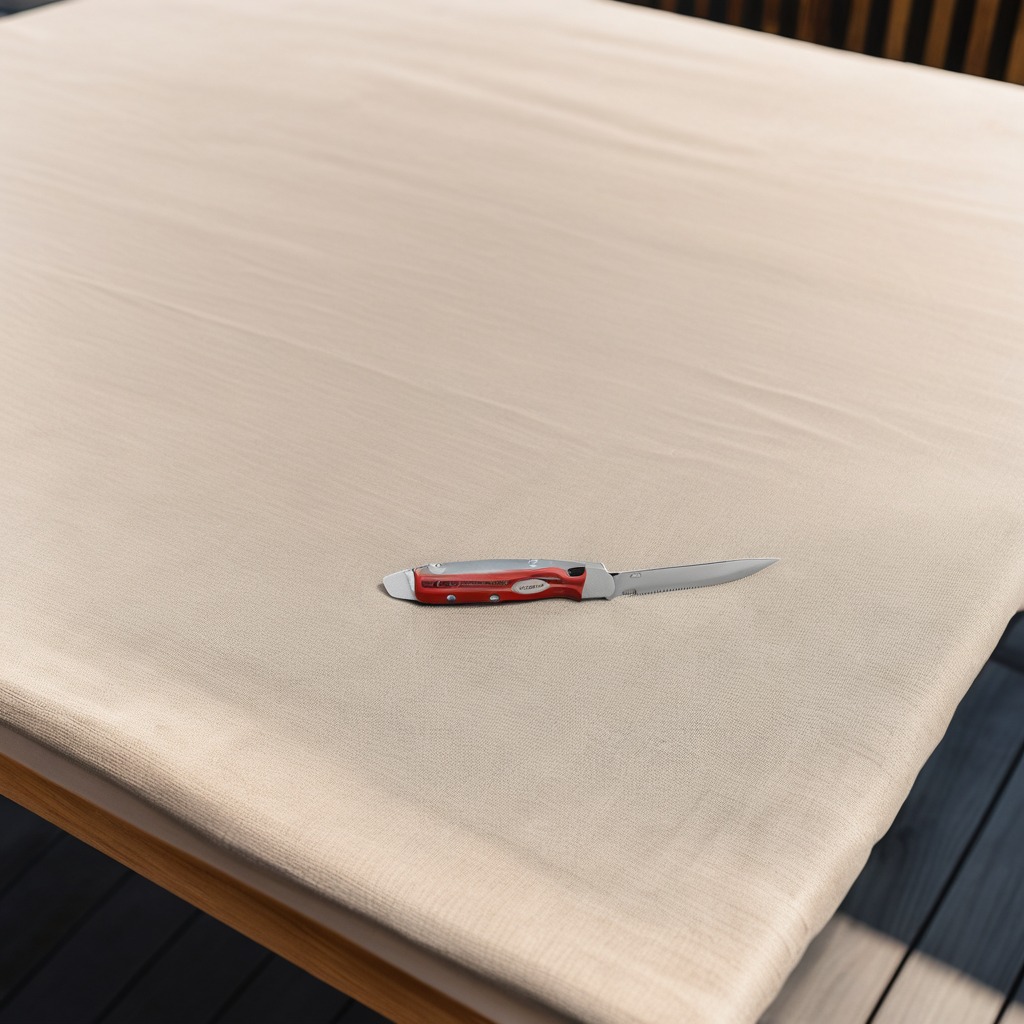
A utility knife lying on the wooden table.